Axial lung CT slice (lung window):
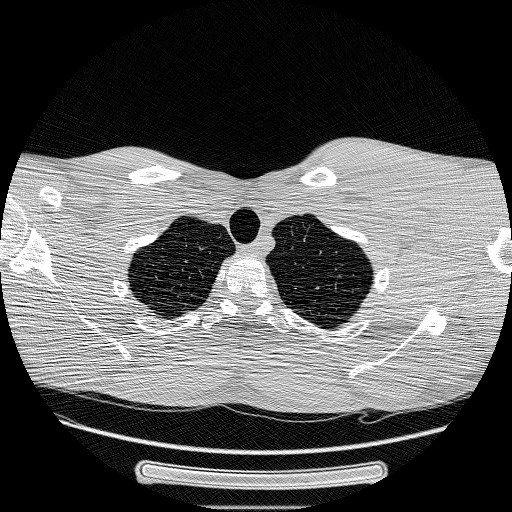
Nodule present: no